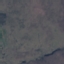
Label: HerbaceousVegetation